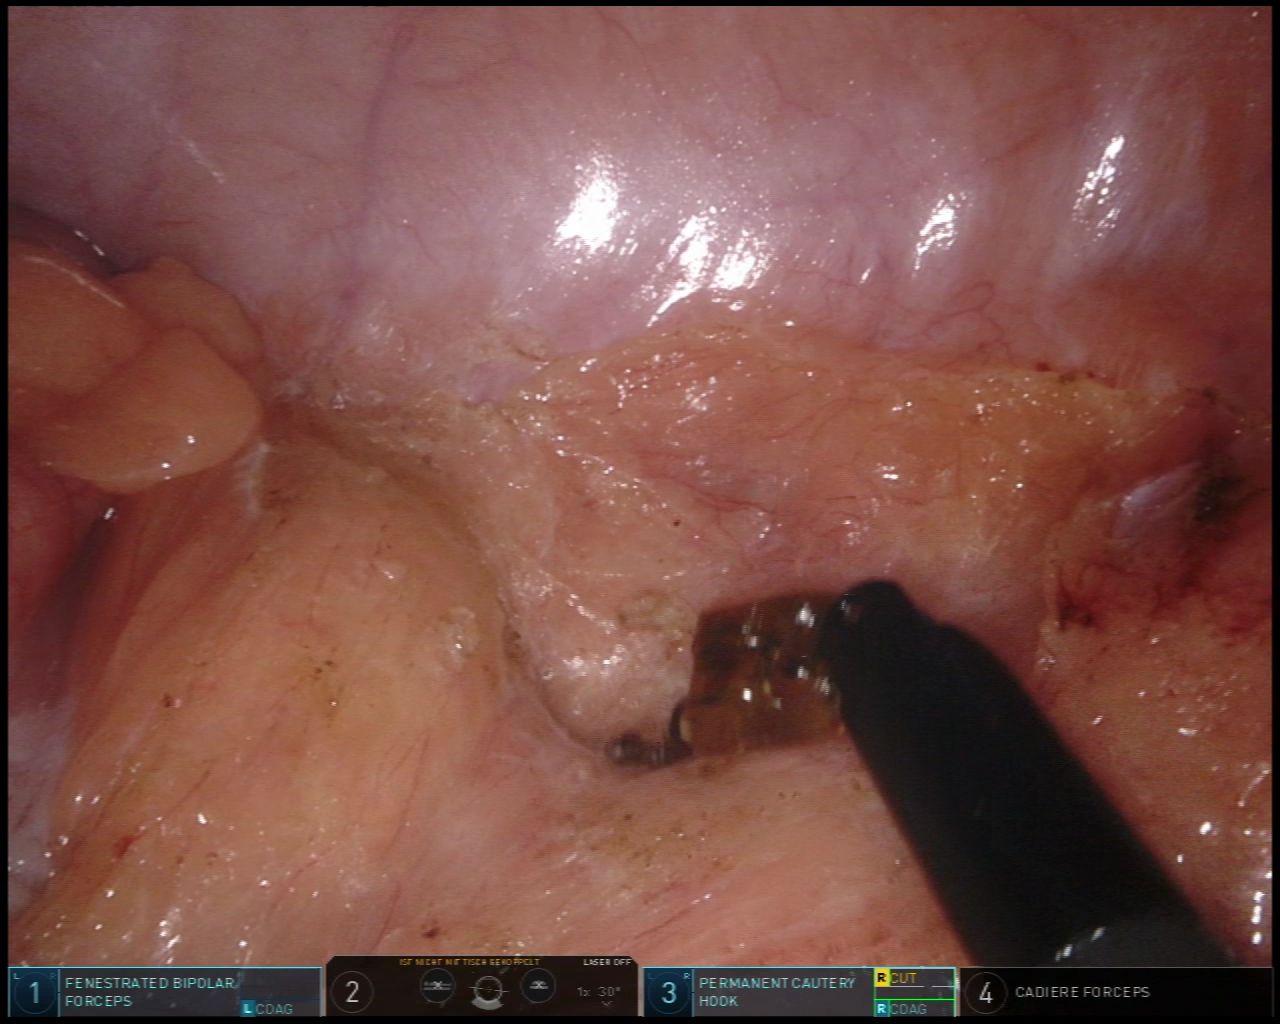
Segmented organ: abdominal_wall
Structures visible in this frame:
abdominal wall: yes
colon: yes
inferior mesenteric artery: no
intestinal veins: no
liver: no
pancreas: no
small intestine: no
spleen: no
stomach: no
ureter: no
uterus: no
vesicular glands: no